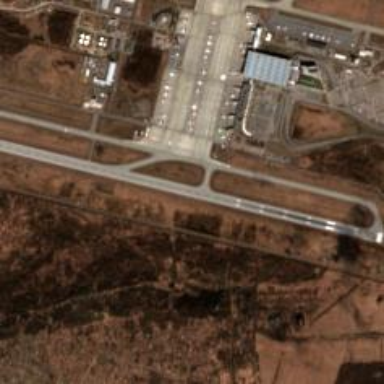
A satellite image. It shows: Runway at airport.